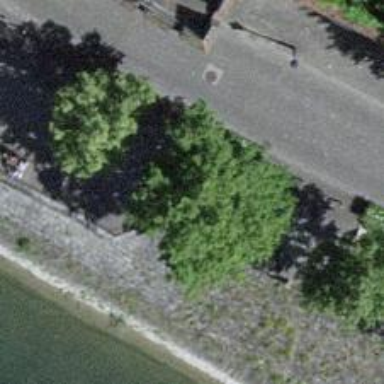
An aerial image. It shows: Footway made of paving stones.